Question: I been using <URL> on Mac OSX since it has been released. Currently using Build 3059. But I have yet to figure out a way to change the Color Scheme for Tags.
- '<td>''<tr>'- '<xsl:template match="counter">''"counter"'

I know that I can change the "Color Scheme" to something else so that the colors are different, but can the "Color Scheme" be manually edited so that not everything is blue and green.
'<td>' would be brown while '<tr>' would be red.
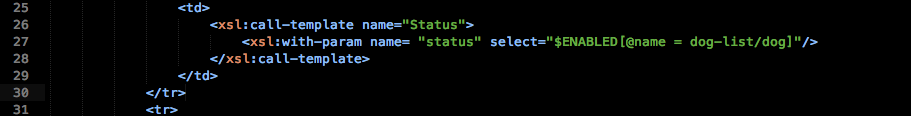
Answer: The colors applied are based on scopes. Scopes are applied based on regular expressions in the tmLanguage files. To get coloring as fine grained as you want, you would need to edit the tmLanguage file to uniquely identify specific tags and the tmTheme file so the appropriate color is assigned to the new scopes you define in the tmLanguage file.